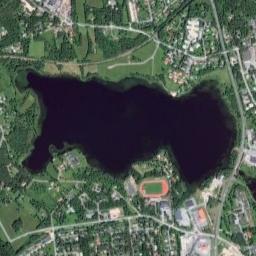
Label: lake